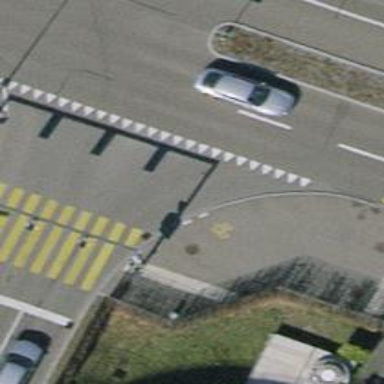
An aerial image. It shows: Asphalt sidewalk path.